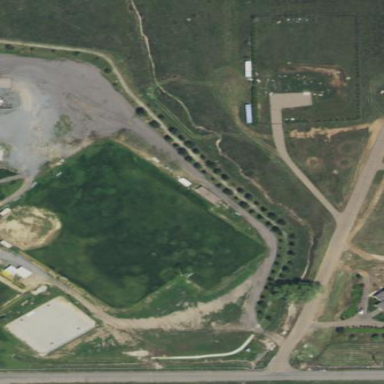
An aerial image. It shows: Baseball pitch for leisure land activities.